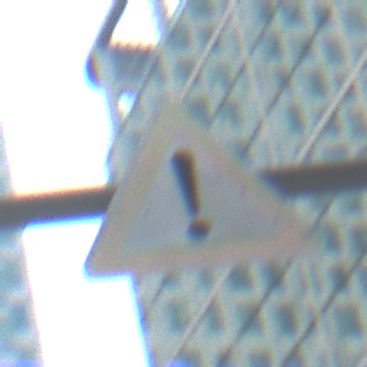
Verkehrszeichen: Gefahrenstelle
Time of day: MorningAfternoon
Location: Outdoor (Urban)
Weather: PartlyCloudy
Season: NotSpecified
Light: Natural